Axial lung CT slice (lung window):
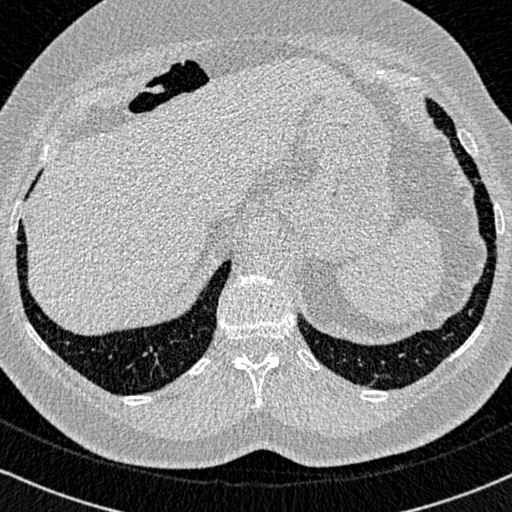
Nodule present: no